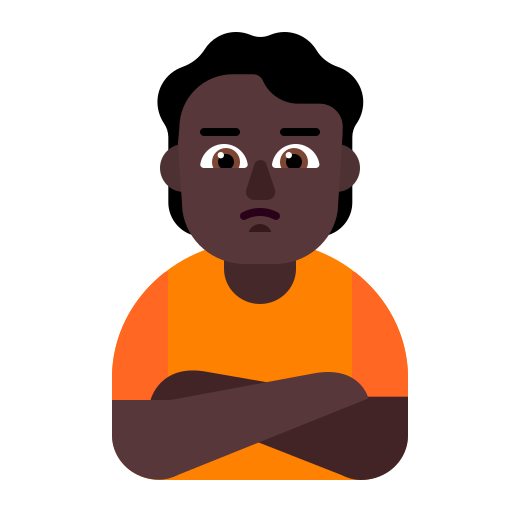
person pouting flat dark